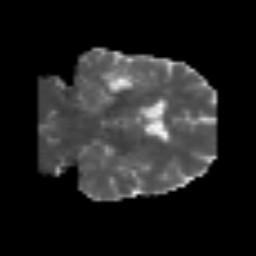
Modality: MD
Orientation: coronal
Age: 72
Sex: male
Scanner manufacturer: siemens
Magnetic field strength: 3 T
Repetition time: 3.2 s
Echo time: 0.081 s